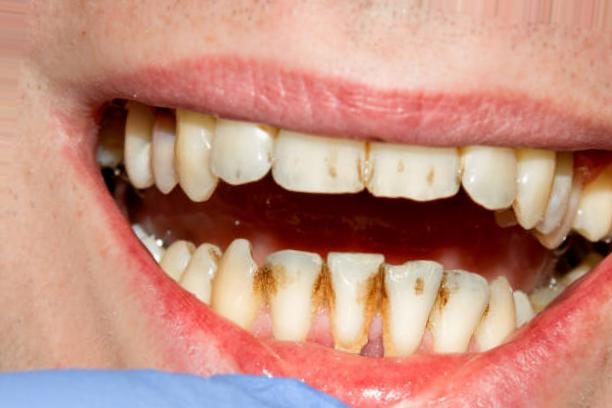
Condition: Caries